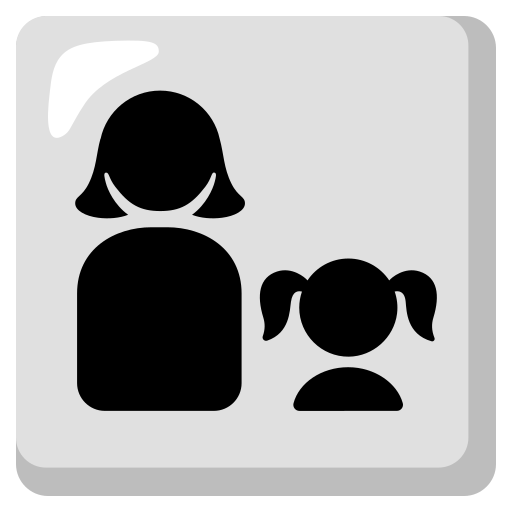
Emoji: 👩‍👧